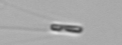
Label: Chaetoceros_subtilis